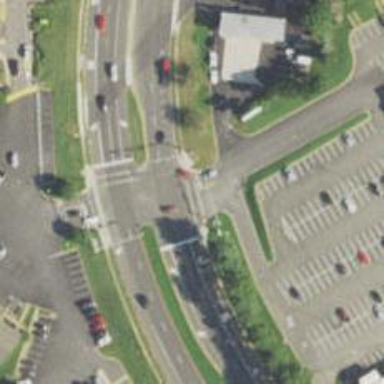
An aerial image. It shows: Marked road crossing.